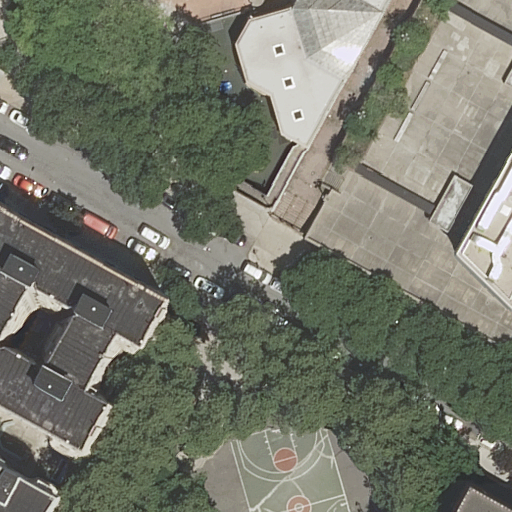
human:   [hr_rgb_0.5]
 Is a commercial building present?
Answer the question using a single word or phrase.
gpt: no

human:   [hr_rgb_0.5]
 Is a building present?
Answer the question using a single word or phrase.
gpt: yes

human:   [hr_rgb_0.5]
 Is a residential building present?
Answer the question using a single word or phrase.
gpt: yes

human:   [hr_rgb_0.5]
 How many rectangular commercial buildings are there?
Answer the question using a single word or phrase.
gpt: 0

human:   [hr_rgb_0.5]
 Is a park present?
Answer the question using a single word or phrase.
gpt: yes

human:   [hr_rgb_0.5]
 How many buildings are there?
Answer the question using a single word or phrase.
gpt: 5

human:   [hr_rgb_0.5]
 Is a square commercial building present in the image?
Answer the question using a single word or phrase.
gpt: no

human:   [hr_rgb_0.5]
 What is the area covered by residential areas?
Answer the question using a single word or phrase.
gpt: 0m2

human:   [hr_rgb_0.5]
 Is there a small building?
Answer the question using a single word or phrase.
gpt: yes

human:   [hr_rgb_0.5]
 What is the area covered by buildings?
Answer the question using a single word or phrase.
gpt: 1592m2

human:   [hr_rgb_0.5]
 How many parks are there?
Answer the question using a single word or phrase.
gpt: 1

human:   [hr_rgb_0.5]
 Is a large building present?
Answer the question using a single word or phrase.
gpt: yes

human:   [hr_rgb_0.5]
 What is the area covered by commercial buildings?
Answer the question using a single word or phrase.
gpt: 0m2

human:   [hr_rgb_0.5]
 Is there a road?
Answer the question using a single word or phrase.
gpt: yes

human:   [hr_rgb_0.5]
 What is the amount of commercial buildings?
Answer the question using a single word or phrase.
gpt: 0

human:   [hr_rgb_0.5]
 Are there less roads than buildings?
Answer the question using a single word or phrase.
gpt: yes

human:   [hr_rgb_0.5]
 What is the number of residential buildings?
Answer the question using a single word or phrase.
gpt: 4

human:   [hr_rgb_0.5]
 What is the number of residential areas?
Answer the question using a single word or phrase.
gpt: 1

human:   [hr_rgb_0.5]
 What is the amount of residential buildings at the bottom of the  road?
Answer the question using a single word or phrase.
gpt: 2

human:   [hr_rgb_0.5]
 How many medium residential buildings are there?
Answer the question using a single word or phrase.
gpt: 2

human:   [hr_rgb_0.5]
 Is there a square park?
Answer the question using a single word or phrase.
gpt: no

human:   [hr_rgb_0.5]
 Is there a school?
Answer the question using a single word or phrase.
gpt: yes

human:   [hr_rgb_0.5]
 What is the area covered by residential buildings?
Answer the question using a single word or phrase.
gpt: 1203m2

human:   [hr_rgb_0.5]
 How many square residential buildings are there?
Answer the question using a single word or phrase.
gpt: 0

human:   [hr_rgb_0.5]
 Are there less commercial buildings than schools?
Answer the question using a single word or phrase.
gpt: yes

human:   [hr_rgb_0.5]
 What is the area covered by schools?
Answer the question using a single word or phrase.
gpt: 389m2

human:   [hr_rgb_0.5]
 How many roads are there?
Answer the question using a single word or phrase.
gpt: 1

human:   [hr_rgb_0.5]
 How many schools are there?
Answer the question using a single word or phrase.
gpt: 1

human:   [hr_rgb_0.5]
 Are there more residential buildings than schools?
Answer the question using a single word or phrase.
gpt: yes

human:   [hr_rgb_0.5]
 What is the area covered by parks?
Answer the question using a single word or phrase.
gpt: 41m2

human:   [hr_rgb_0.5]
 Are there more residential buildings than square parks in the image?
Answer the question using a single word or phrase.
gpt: yes

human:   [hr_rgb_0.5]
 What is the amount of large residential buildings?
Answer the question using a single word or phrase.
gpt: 1

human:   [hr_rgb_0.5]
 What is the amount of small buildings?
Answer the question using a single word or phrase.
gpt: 1

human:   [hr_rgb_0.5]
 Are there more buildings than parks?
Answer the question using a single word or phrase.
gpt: yes

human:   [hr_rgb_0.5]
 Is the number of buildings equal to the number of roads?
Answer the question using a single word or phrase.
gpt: no

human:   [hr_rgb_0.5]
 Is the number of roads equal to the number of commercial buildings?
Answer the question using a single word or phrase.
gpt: no

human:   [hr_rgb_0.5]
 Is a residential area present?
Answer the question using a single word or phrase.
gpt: yes

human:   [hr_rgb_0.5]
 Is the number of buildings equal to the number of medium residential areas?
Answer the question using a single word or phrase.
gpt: no

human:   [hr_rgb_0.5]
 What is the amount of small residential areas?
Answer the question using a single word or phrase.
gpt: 1

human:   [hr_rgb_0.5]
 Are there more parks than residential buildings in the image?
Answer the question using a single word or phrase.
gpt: no

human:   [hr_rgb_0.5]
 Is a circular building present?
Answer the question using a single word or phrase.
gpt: no

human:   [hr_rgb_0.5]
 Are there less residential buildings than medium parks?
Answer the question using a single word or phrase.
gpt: no

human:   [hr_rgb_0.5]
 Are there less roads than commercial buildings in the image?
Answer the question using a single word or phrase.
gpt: no

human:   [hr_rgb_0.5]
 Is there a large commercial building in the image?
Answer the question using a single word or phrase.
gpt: no

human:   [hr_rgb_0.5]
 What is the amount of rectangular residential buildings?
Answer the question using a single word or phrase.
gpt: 1

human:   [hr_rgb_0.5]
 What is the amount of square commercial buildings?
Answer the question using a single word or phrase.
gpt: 0

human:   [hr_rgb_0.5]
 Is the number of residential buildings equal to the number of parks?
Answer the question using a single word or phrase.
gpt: no

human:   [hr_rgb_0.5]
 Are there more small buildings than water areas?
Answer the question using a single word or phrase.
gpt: yes

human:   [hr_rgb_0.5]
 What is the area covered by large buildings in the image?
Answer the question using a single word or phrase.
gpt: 510m2

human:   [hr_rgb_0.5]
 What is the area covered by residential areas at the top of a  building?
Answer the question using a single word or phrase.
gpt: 0m2

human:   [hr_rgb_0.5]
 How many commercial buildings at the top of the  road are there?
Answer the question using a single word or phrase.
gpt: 0

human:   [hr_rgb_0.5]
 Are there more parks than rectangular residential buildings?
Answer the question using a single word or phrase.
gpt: no

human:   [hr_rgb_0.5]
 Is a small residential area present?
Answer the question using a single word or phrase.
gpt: yes

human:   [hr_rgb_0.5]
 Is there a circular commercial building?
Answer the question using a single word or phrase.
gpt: no

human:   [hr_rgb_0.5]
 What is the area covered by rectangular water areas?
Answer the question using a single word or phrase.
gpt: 0m2

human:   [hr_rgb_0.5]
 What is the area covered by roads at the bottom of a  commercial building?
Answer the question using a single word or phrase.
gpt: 0m2

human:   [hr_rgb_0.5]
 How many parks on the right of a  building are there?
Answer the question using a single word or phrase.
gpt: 1

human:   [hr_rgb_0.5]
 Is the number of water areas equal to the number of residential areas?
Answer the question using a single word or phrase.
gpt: no

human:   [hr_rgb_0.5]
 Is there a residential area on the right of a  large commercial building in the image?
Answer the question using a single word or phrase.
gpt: no

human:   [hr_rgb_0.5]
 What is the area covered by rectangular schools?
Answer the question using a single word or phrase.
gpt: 389m2

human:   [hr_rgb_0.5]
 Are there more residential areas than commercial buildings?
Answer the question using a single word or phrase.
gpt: yes

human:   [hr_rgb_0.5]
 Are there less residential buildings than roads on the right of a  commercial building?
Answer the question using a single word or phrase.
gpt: no

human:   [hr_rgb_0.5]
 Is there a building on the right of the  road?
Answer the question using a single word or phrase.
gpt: yes

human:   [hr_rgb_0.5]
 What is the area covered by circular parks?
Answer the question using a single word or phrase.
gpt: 0m2